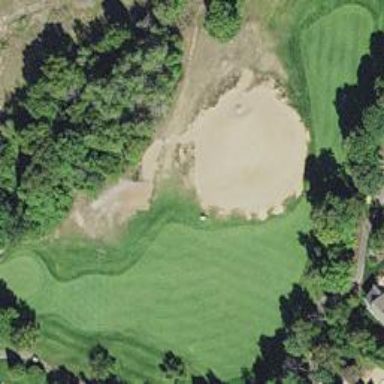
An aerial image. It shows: Grassy area designated as golf fairway.